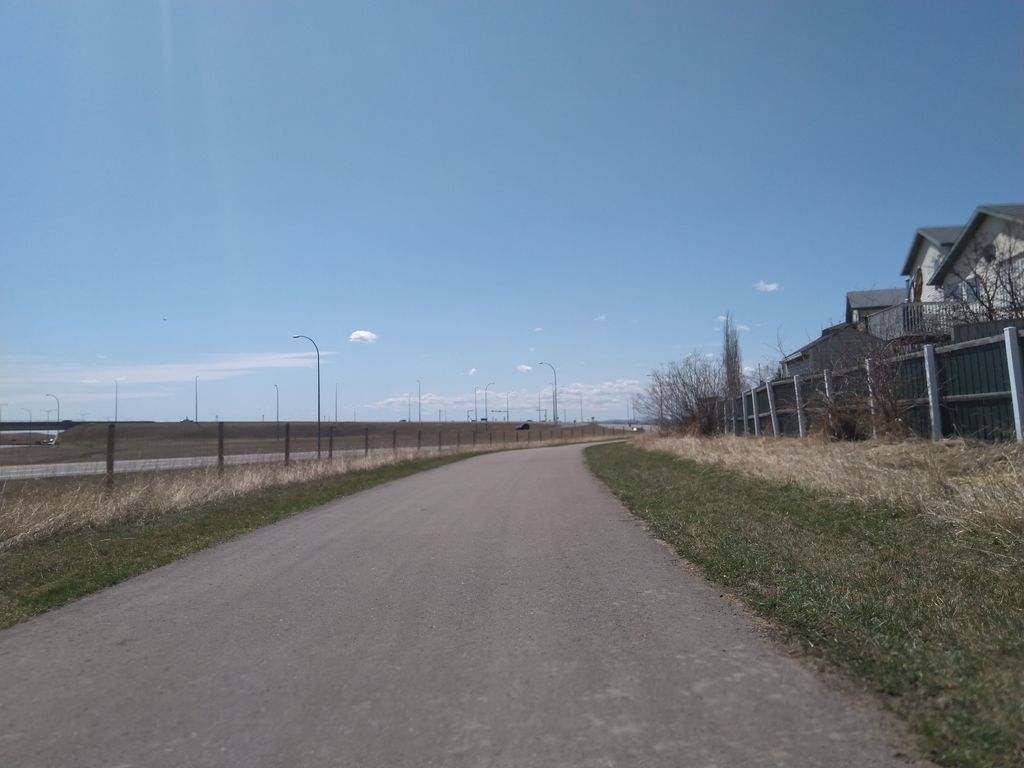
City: calgary